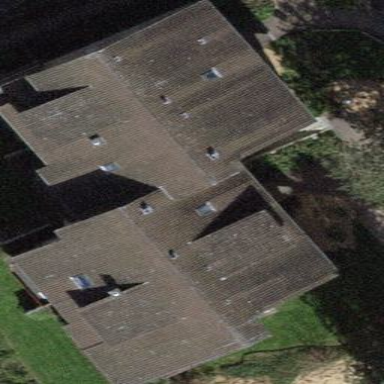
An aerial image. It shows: Building with tile roof.